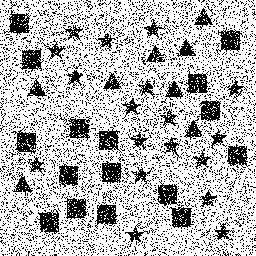
Squares: 16
Triangles: 8
Stars: 18
Total shapes: 42